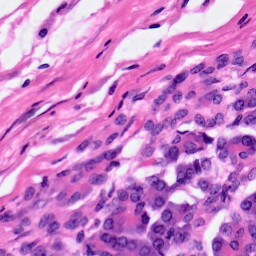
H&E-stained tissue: Pancreatic